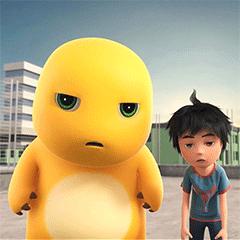
Label: nailong